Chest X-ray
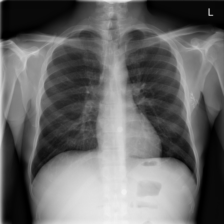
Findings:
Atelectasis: negative
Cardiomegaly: negative
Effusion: negative
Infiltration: negative
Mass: negative
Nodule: negative
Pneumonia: negative
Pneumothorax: negative
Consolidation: negative
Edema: negative
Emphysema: negative
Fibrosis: negative
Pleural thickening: negative
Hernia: negative